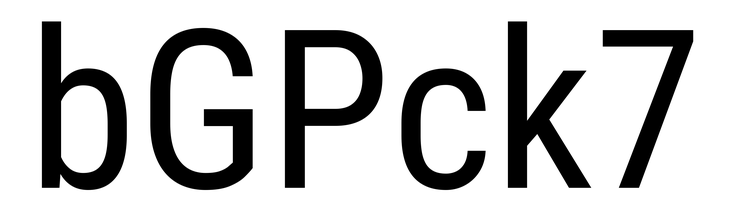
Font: Roboto_Condensed_Regular